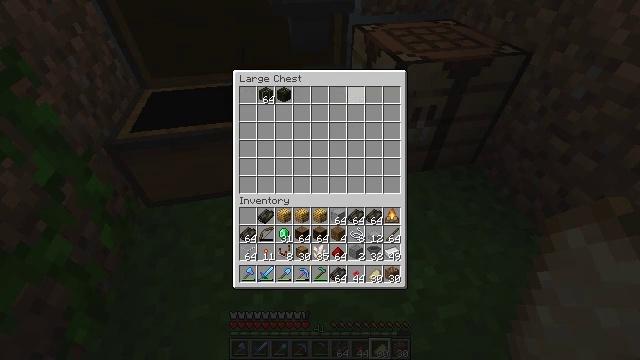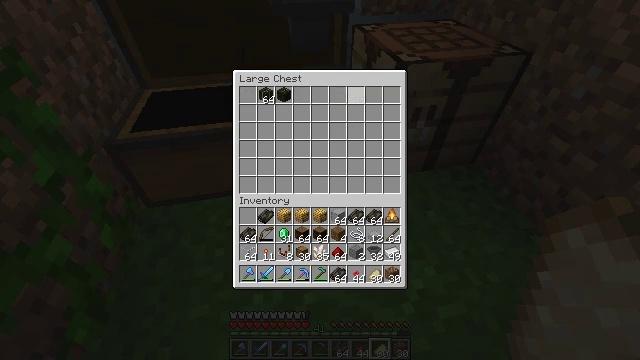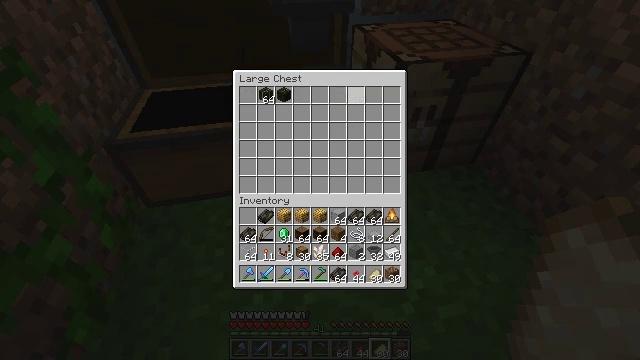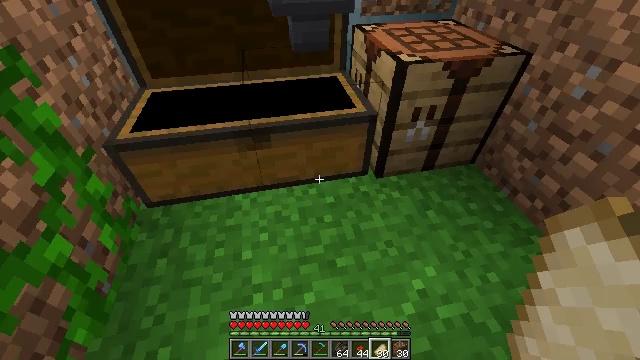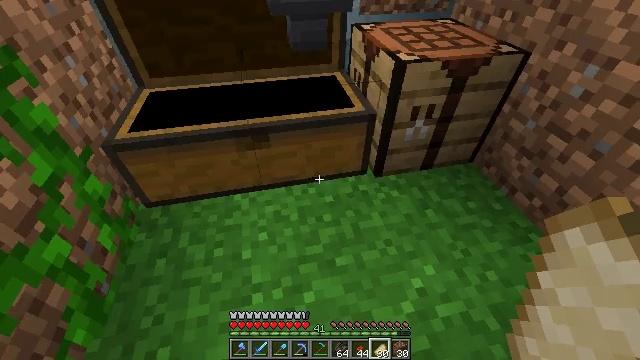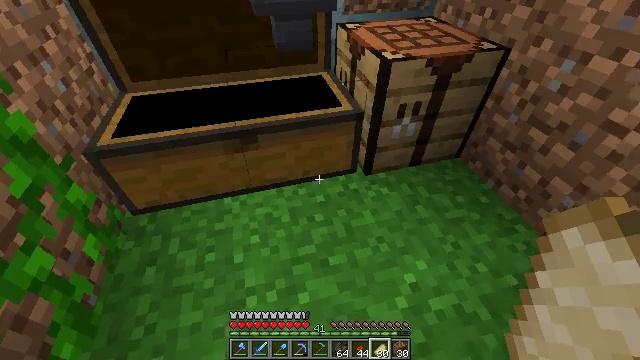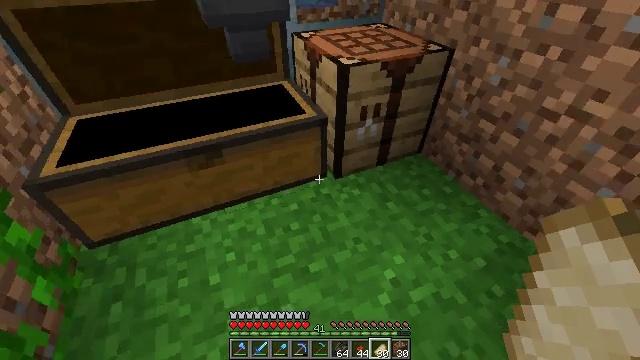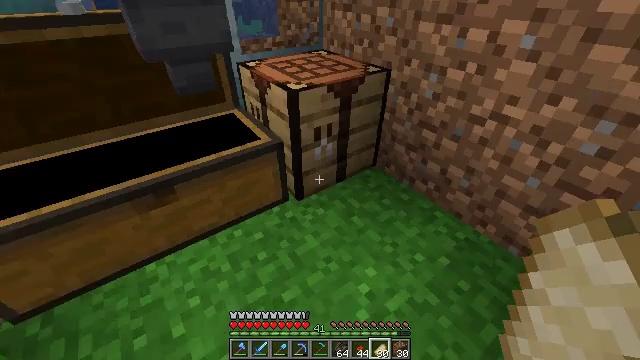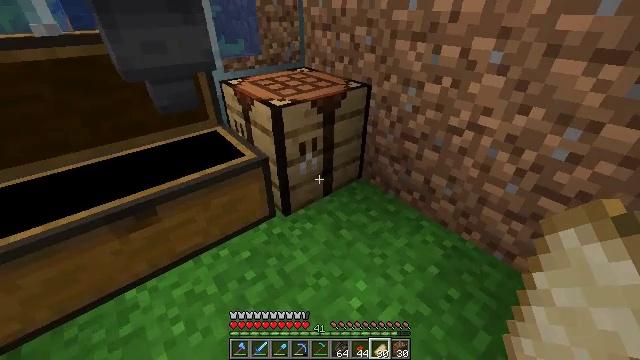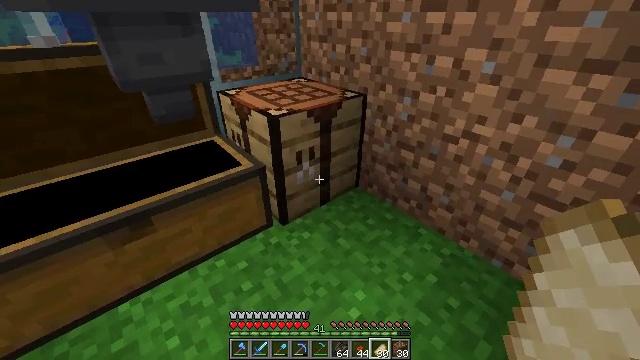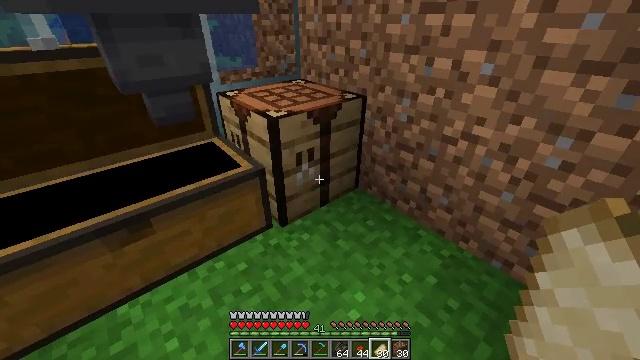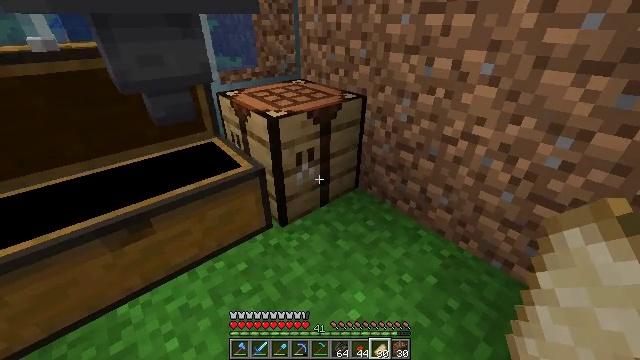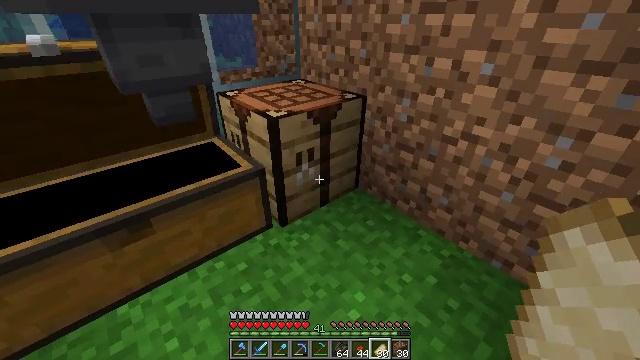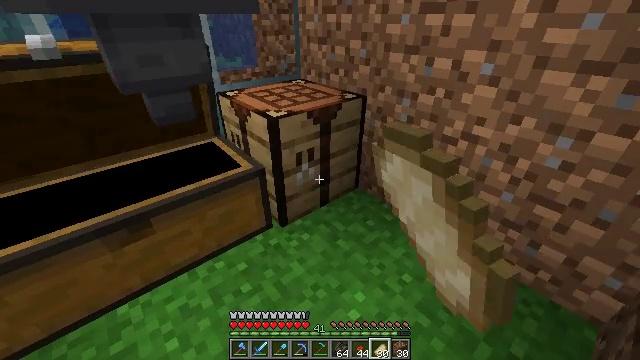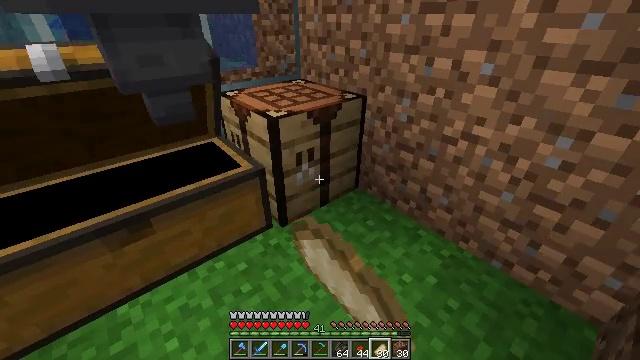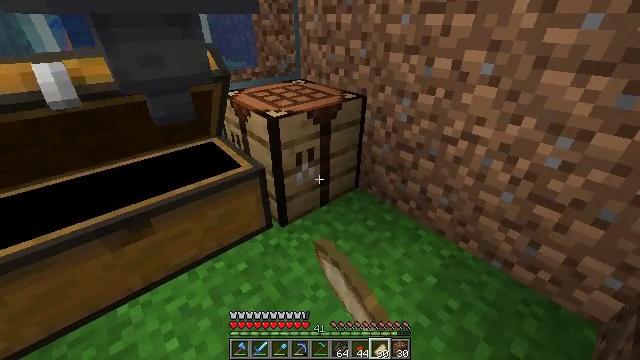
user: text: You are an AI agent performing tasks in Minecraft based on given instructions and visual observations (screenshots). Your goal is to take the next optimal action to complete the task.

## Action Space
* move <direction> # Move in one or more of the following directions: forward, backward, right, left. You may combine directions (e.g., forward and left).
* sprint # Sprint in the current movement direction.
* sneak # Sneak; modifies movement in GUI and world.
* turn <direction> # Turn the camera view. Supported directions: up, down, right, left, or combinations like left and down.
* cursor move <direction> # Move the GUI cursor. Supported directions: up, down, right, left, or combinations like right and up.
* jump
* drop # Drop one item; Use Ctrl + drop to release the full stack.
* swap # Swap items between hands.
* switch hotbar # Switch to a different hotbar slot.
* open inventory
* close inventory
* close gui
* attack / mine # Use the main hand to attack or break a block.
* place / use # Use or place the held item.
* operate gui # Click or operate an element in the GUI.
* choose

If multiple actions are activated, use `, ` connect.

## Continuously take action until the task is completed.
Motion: motion action
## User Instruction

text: Combine dried kelp in the crafting grid to make a dried kelp block.
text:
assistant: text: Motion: no_op
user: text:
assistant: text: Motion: no_op
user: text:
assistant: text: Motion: no_op
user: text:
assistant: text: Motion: close gui
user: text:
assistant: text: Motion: turn right
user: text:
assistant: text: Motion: turn right and up
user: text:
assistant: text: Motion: turn right and up
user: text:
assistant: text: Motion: turn right and up
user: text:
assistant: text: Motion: turn up
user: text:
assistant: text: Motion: no_op
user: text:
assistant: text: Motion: no_op
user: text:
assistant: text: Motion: use / place
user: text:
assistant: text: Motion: use / place
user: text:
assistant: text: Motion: use / place
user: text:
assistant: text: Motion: use / place
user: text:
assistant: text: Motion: use / place
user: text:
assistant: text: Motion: open gui
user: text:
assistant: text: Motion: no_op
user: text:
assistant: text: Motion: no_op
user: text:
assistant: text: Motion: no_op
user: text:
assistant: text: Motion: no_op
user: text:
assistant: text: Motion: no_op
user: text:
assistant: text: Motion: cursor move left and up
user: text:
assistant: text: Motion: cursor move left and up
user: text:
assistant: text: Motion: cursor move left and up
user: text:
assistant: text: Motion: no_op
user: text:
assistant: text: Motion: no_op
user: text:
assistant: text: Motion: no_op
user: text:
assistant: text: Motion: no_op
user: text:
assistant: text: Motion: no_op